Question: Before I begin, please know that I have read through a number of StackOverflow posts on the topic, yet I've been unable to figure out how to apply many answers to my specific scenario.
In my Storyboard, I have a Table View with an embedded navigation controller, and a segue to another Table View with an embedded navigation controller. Based on the design of my app, I am seeking the navigation bar in the first table view to have a different background (tint) color than the navigation bar in my second table view. Here's my layout;

Per the above, I set the color of my first Navigation Controller bar to be green, and my second Navigation Controller to be blue. However, when I build and run the app, the second Table View has a navigation controller, whereas I've set it to blue in Interface Builder.
I've tried to use the following code in my SecondTableViewController.swift file;
'navigationController.navigationBar.barTintColor = UIColor.blueColor()'
'self.navigationBar.tintColor = UIColor.blueColor()'
Is this possible? Or am I misunderstanding how the navigation controller works?
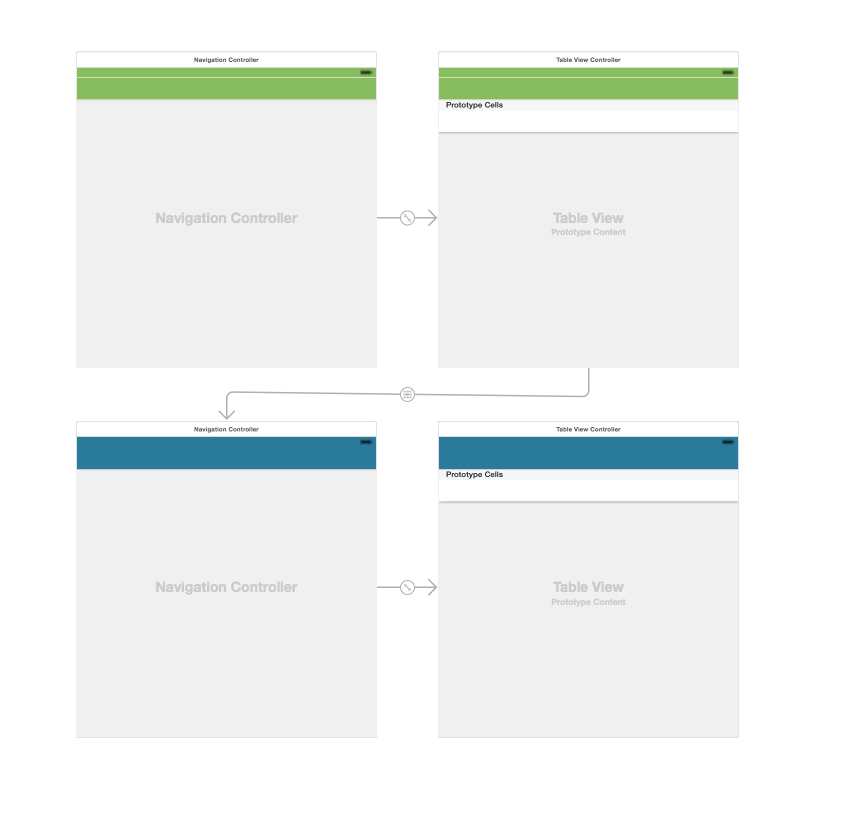
Answer: To set all UINavigationBar instances at once to the same color do this:
'''
UINavigationBar.appearance().barTintColor = UIColor.greenColor()
'''
To set per instance (as you need), try this:
'''
self.navigationBar.tintColor = UIColor.blueColor()
self.navigationController.navigationBar.translucent = false
'''